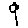
Label: flower